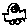
Label: car